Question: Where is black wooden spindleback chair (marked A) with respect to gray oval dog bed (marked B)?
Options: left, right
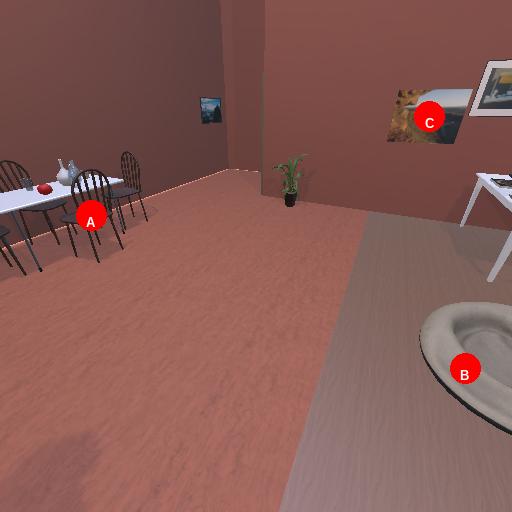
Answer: left